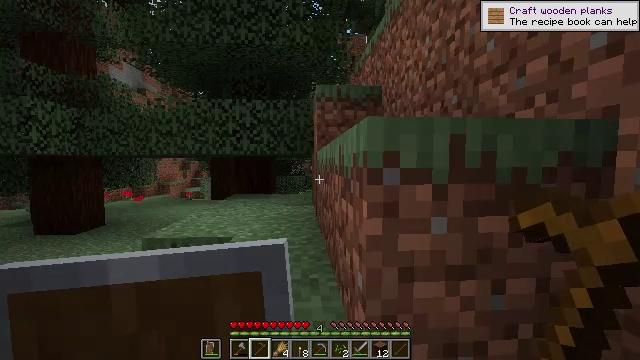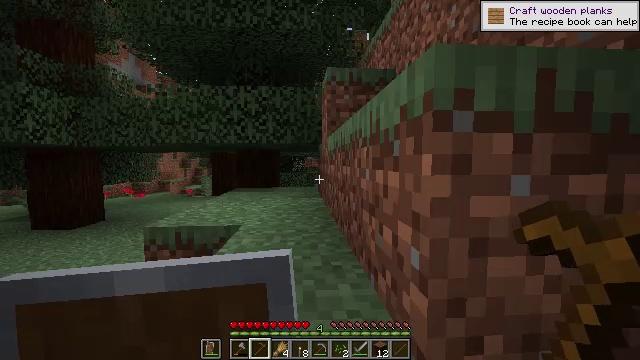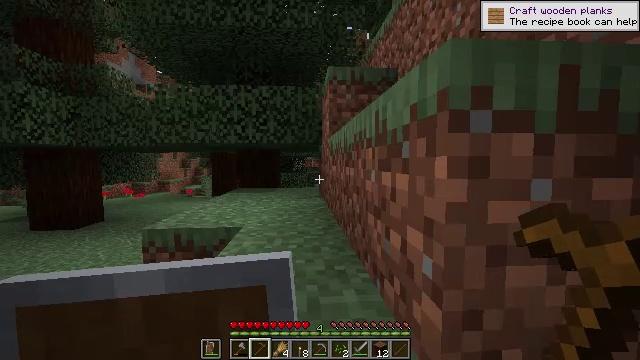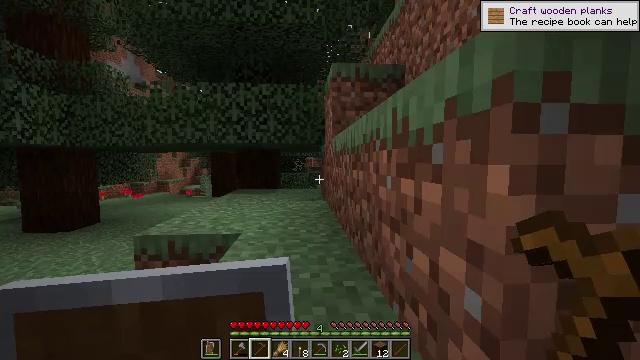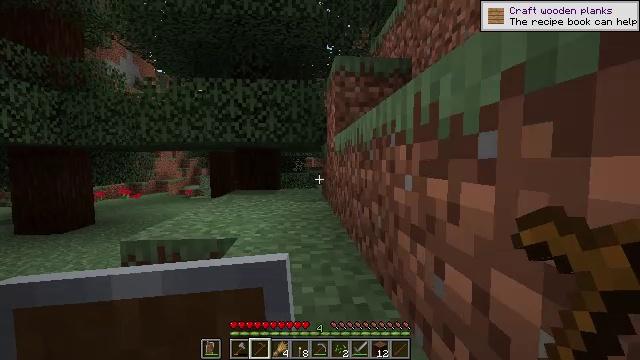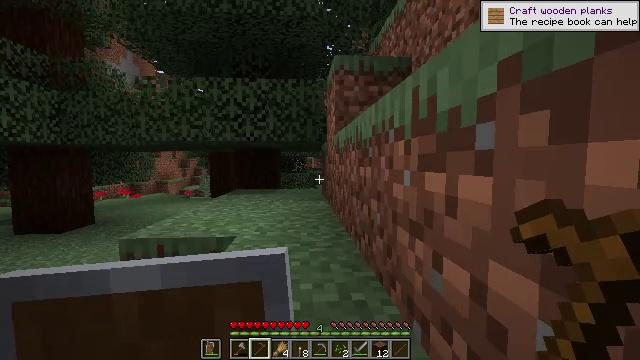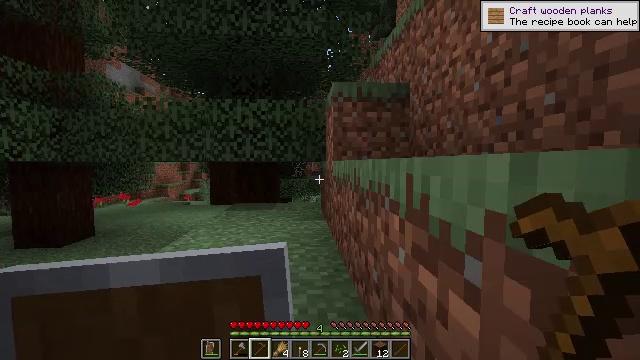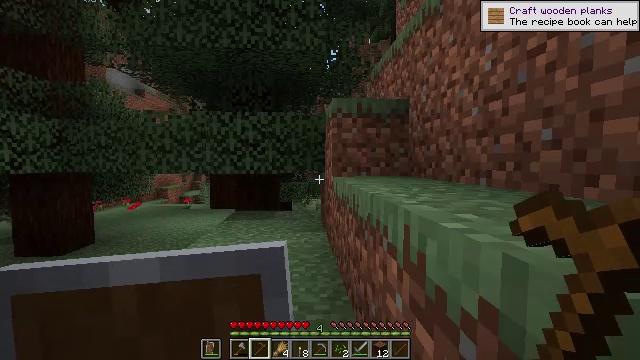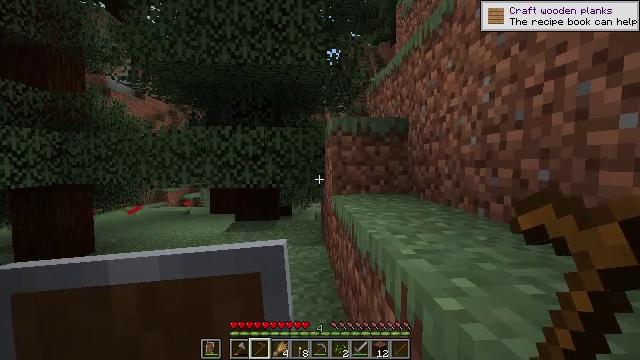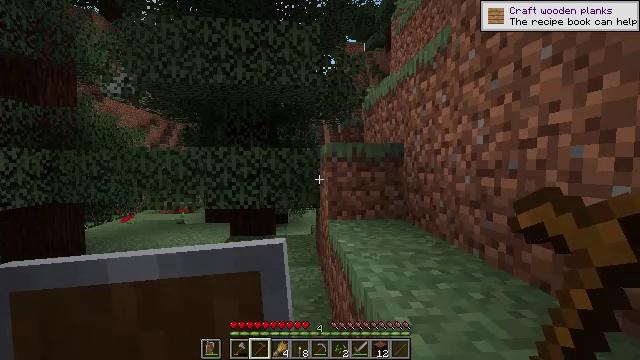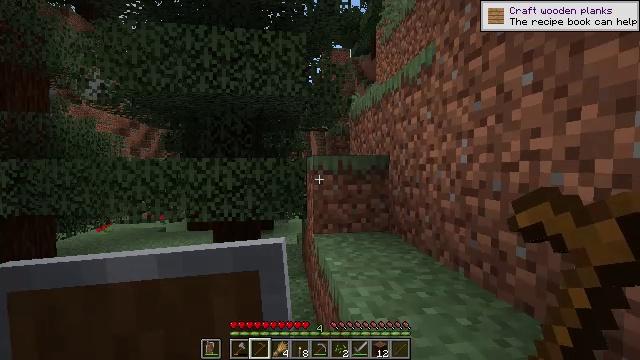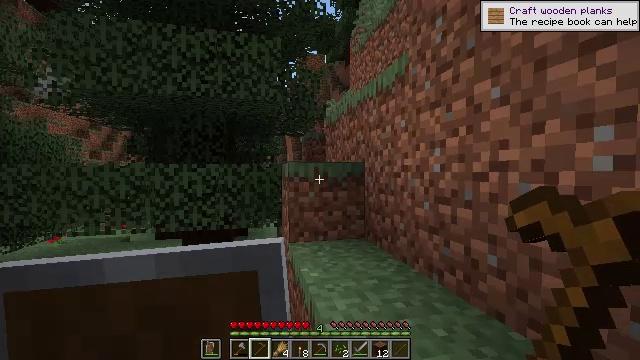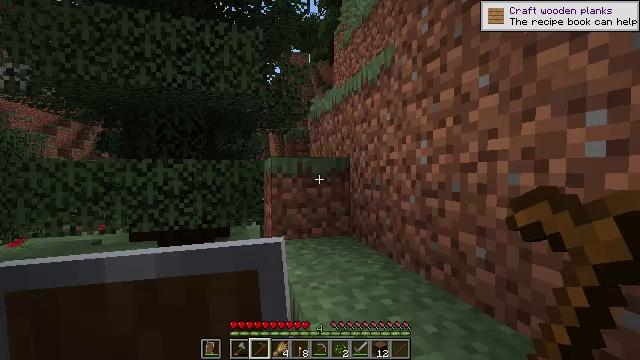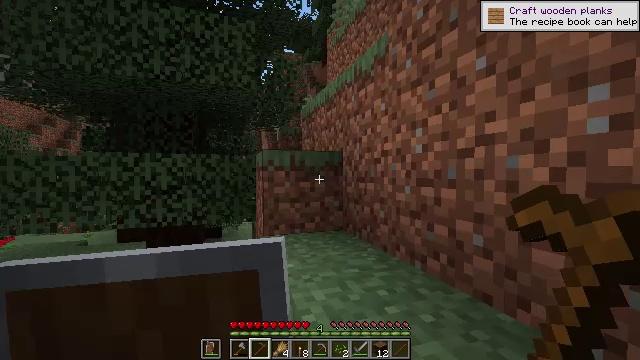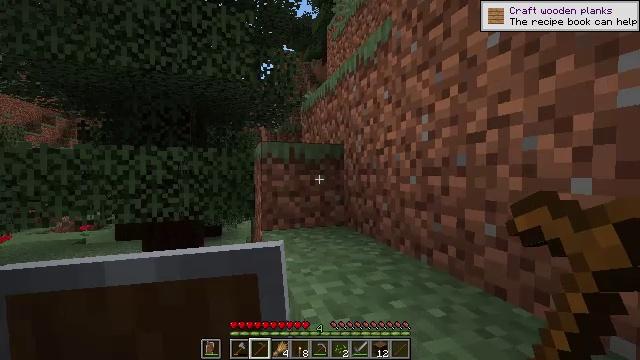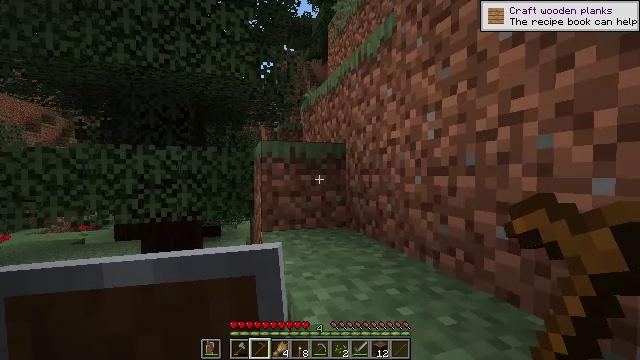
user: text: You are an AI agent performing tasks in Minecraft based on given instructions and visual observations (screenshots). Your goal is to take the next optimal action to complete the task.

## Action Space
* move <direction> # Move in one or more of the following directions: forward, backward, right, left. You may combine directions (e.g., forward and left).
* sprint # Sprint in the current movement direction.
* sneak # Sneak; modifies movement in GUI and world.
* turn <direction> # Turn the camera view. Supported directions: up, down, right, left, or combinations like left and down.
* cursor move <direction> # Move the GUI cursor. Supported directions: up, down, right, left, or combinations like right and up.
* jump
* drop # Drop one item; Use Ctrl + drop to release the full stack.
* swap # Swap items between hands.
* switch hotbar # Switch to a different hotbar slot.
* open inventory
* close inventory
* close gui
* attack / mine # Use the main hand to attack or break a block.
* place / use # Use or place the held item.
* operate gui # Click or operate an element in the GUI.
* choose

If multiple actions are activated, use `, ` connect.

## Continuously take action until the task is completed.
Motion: motion action
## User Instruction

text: Remove the large fern from the terrain.
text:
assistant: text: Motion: move forward
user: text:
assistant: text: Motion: move forward
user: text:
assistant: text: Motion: move forward
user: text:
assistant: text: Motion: move forward
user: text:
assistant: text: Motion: move forward
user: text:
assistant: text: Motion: move forward, jump
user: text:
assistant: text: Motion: move forward, jump
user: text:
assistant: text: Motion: move forward, jump
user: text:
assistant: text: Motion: move forward, jump
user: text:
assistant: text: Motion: move forward, turn right, jump
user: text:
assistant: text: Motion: move forward, turn right, jump
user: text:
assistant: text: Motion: move forward, turn right
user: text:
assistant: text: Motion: move forward and move right, turn right
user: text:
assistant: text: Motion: move forward and move right
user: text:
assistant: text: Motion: move forward and move right
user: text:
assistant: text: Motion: move forward and move right
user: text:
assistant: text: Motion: move forward and move right
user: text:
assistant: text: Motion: move forward, jump
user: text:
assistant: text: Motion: move forward, jump
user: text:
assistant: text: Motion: move forward, jump
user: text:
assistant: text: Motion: move forward, jump
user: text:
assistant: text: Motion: move forward and move right
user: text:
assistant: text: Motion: move forward and move right
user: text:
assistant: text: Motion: move forward and move right
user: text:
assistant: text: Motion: move forward and move right
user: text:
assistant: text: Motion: move forward and move right
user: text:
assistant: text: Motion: move forward and move right
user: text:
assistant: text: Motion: move forward and move right
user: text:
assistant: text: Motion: move forward and move right
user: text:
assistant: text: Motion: move forward and move right